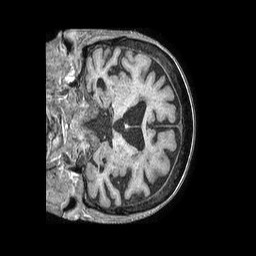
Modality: T1w
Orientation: coronal
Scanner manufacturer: philips
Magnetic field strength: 1.5 T
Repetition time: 0.007866 s
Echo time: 0.00365 s